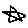
Label: star